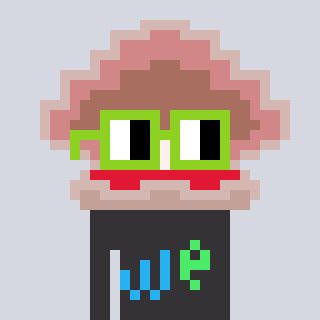
a pixel art character with square light green glasses, a oyster-shaped head and a grayscale-colored body on a cool background